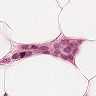
Metastatic tissue present: yes